Question: I am not able to add 'Checkbox' in column header to multi-select(select all) Rows of 'Datagridview', I it but they are giving me to add 'checkbox' in row not in column header.
So that I'll select all check box column header click.
Please look at the image belowfor example. it is the listview image that i got form internet But I'm using 'Datagridview'.

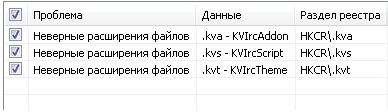
Answer: I got this from internet but I can't remember where is the link and originally comes from c#.
'''
Private checkboxHeader231 As CheckBox
Private Sub show_chkBox()
Dim rect As Rectangle = DataGridView1.GetCellDisplayRectangle(columnIndexOfCheckBox, -1, True)
' set checkbox header to center of header cell. +1 pixel to position
rect.Y = 3
rect.X = rect.Location.X + 8 + (rect.Width / 4)
checkboxHeader231 = New CheckBox()
With checkboxHeader231
.BackColor = Color.Transparent
End With
checkboxHeader231.Name = "checkboxHeader1"
checkboxHeader231.Size = New Size(18, 18)
checkboxHeader231.Location = rect.Location
AddHandler checkboxHeader231.CheckedChanged, AddressOf checkboxHeader231_CheckedChanged
DataGridView1.Controls.Add(checkboxHeader231)
End Sub
Private Sub checkboxHeader231_CheckedChanged(sender As System.Object, e As System.EventArgs)
Dim headerBox As CheckBox = DirectCast(DataGridView1.Controls.Find("checkboxHeader1", True)(0), CheckBox)
For Each row As DataGridViewRow In DataGridView1.Rows
row.Cells(columnIndexOfCheckBox).Value = headerBox.Checked
Next
End Sub
'''
'''
Sub Form1Load(sender As Object, e As EventArgs) Handles MyBase.Load
show_chkBox()
End Sub
'''
I hope it will helps